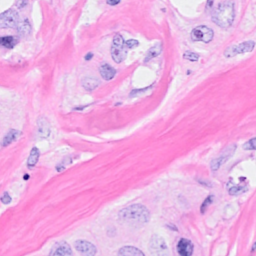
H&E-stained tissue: Breast